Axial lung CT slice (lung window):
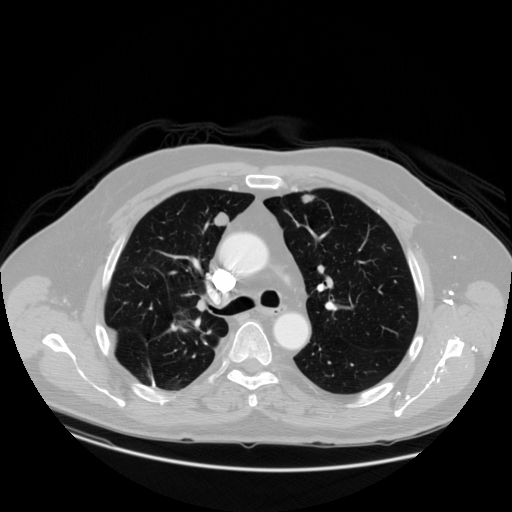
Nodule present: yes
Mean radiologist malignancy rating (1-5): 3.5